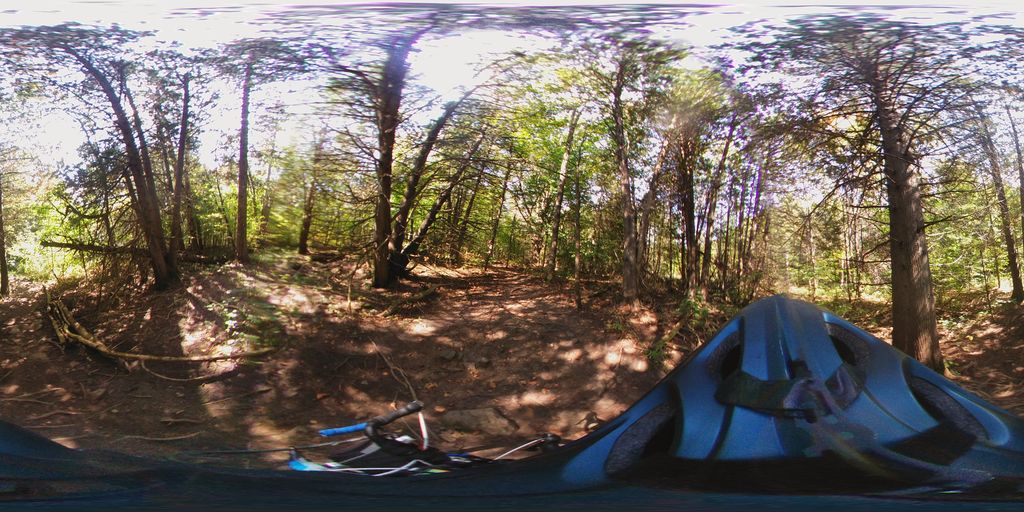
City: ottawa-gatineau